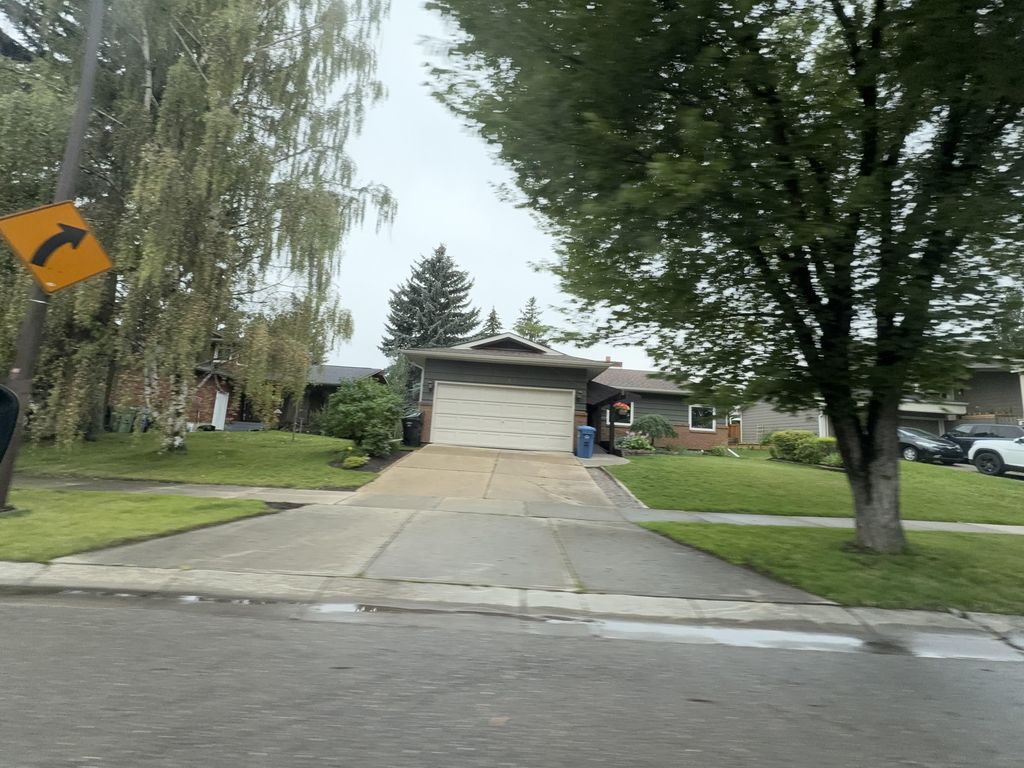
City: calgary